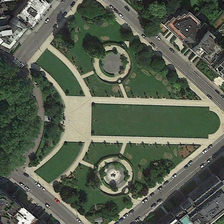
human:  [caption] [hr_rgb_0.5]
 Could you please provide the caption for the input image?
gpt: some buildings and green trees are around a square with green meadows .

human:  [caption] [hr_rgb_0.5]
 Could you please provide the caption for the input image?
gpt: some buildings and green trees are around a square with green meadows .

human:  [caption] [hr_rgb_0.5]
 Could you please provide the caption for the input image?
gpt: some buildings and green trees are around a square with green meadows .

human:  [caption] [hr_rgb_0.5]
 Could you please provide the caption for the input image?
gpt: some buildings and green trees are around a square with green meadows .

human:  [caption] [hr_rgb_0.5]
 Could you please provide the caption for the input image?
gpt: some buildings and green trees are around a square with green meadows .